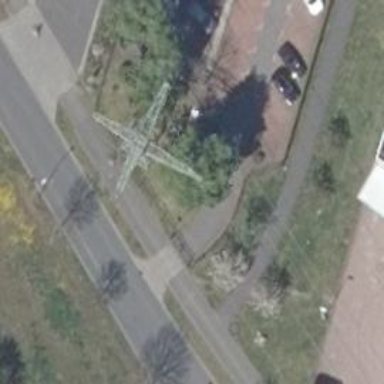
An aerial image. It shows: Power line in the image.